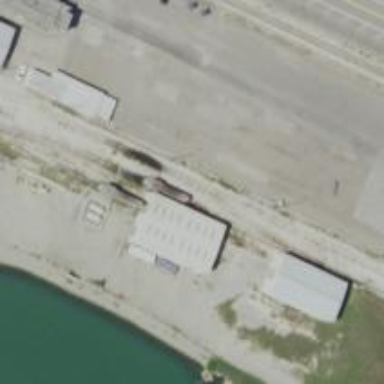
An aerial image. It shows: Railway yard.